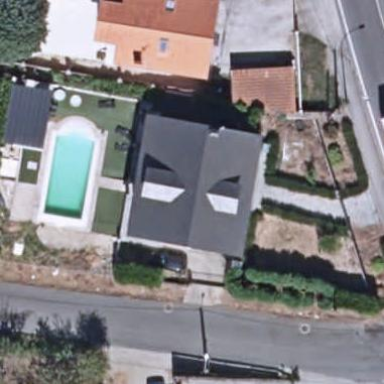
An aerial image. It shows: Simple house.